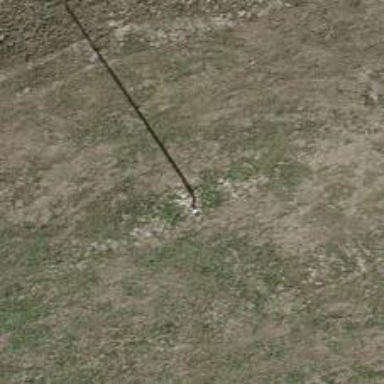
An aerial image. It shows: Power pole.